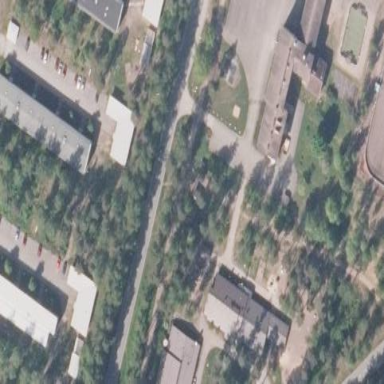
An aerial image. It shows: Kindergarten.